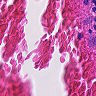
Metastatic tissue present: no